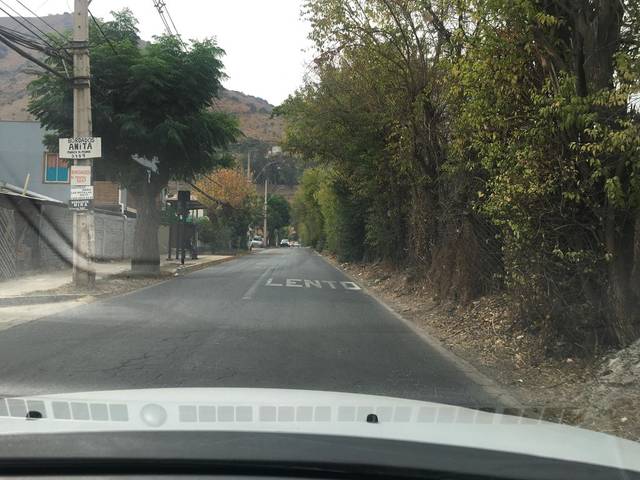
Region: Chile
Coordinates: -33.38, -70.619